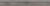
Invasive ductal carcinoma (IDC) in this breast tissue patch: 0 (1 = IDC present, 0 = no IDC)